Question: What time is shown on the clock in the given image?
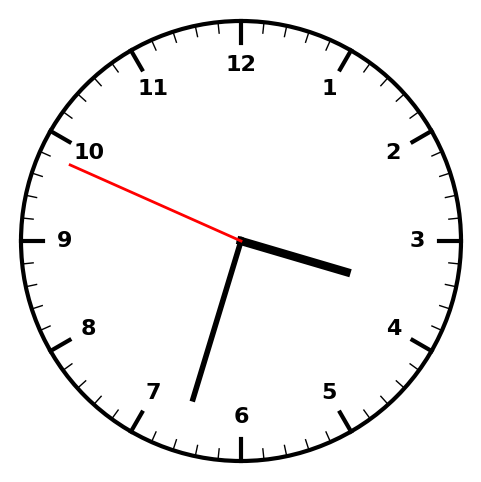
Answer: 03:32:49